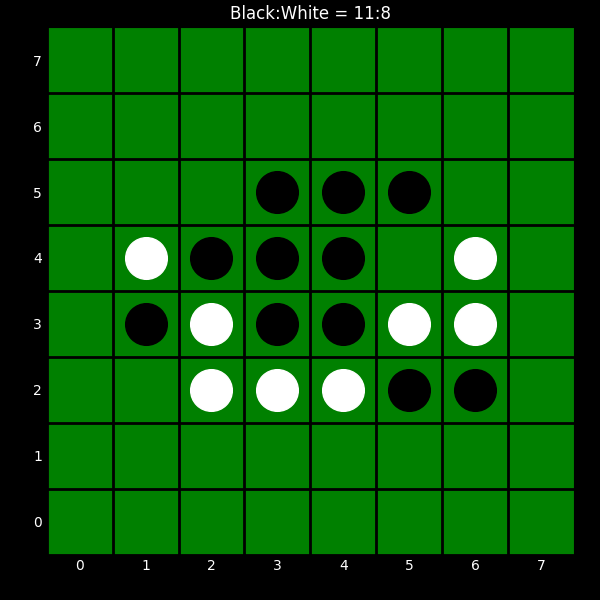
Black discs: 11
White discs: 8